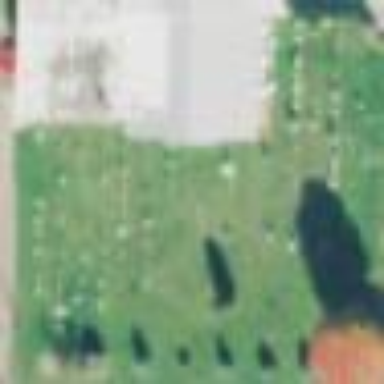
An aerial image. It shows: Graveyard.